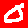
Digit: 0